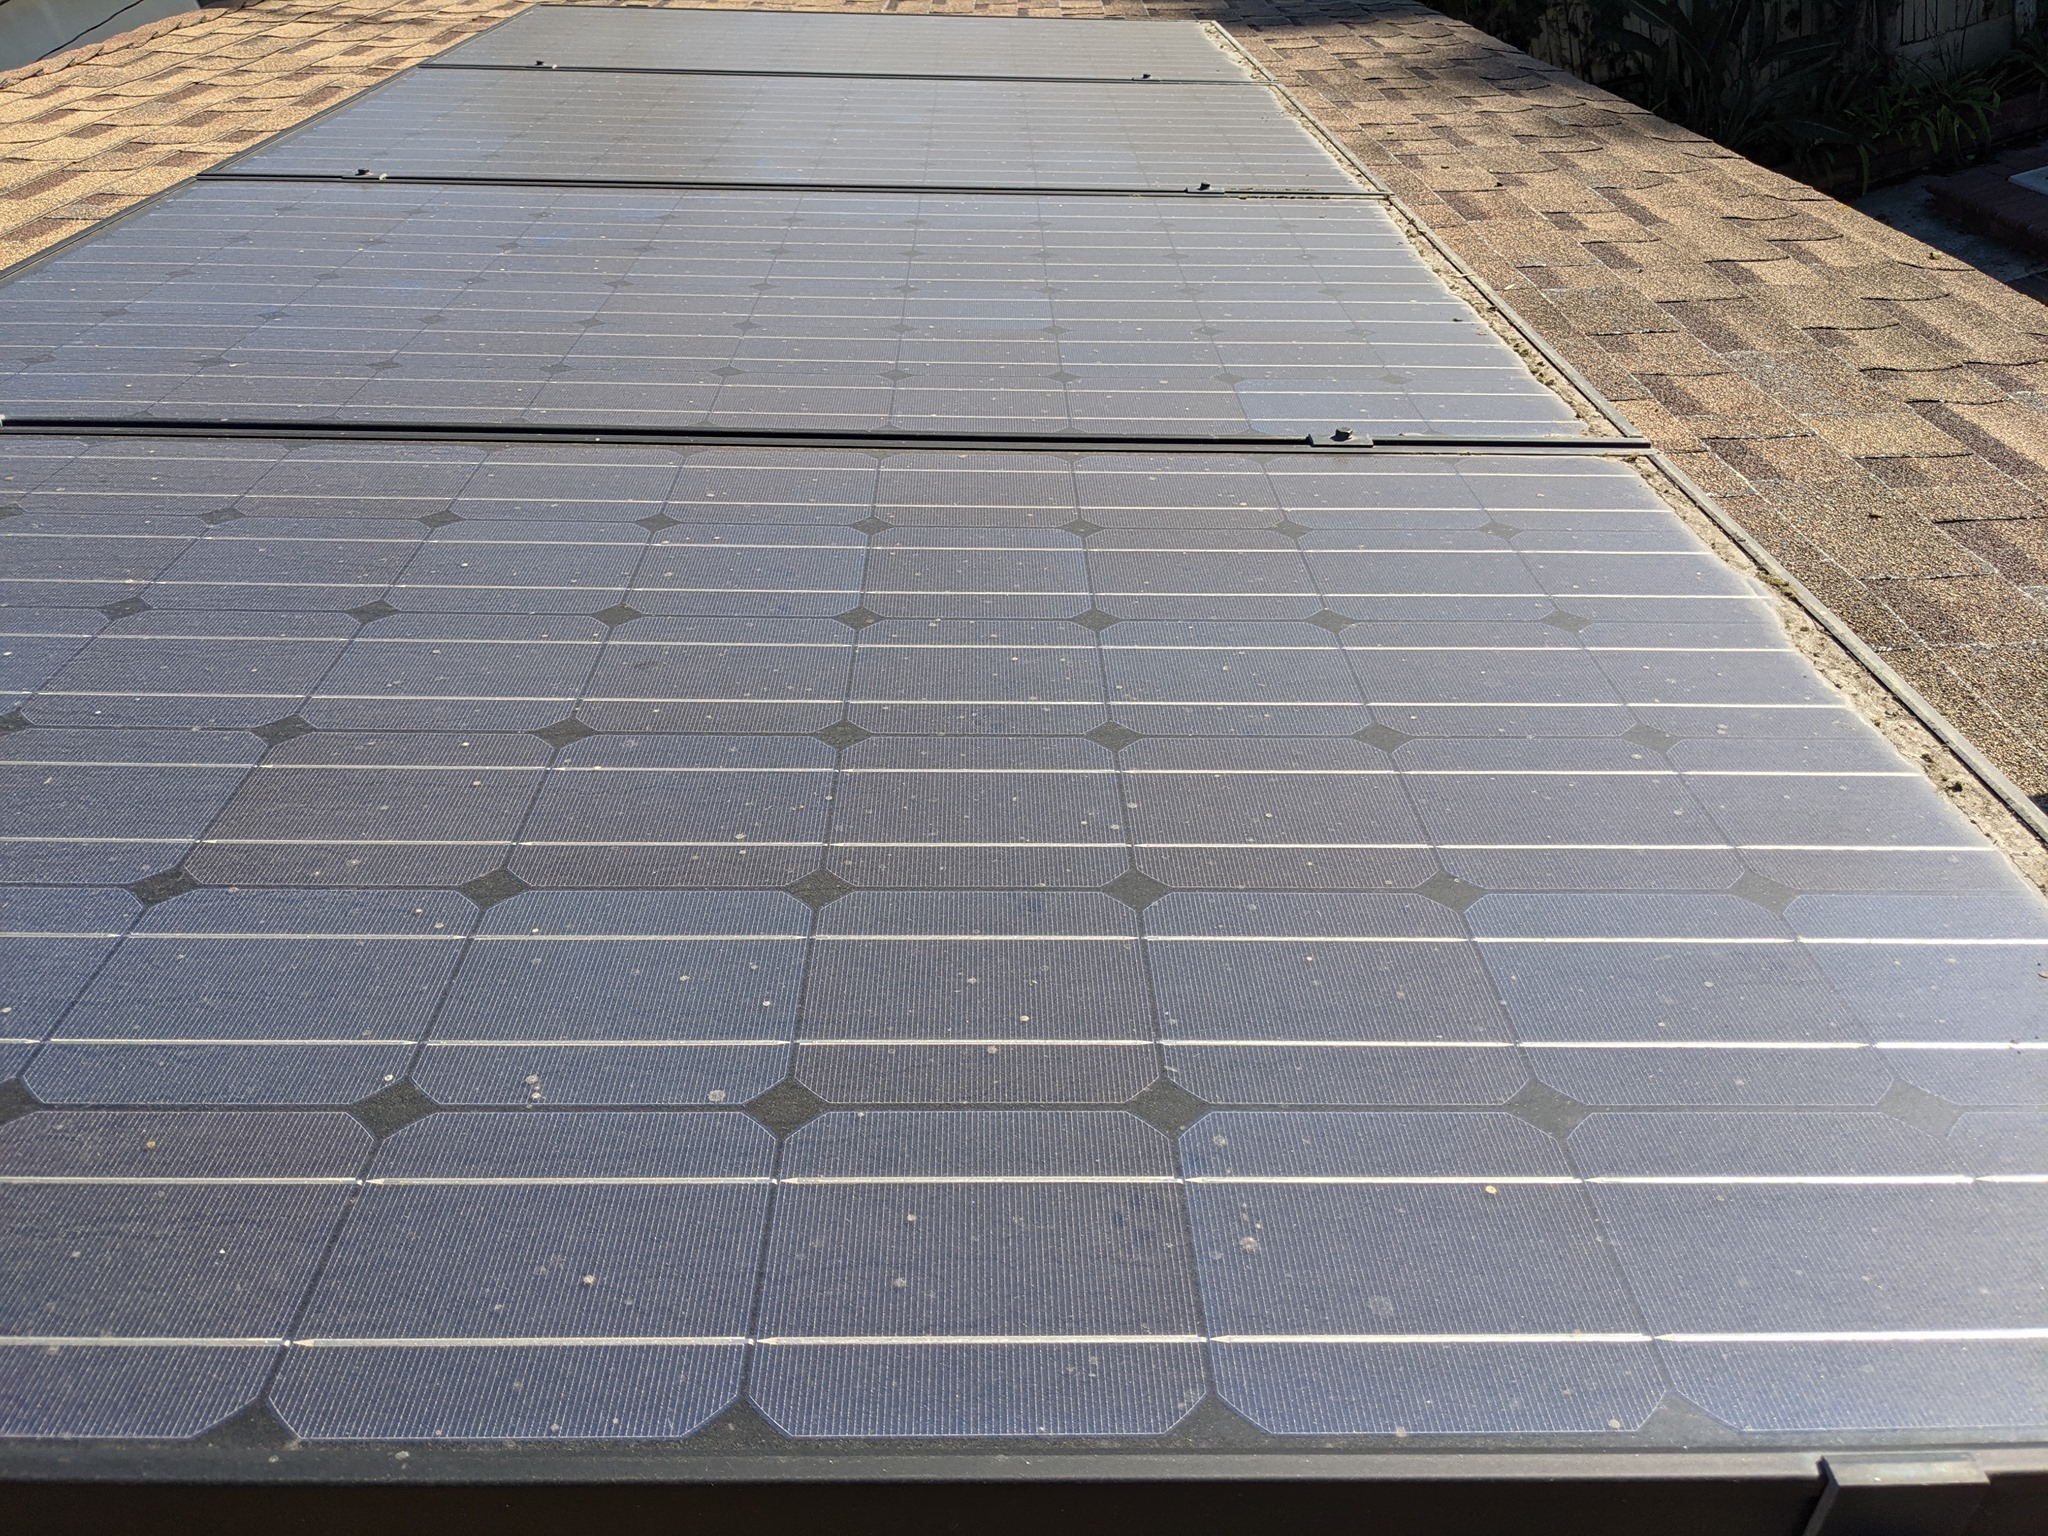
Label: Dusty